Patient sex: M
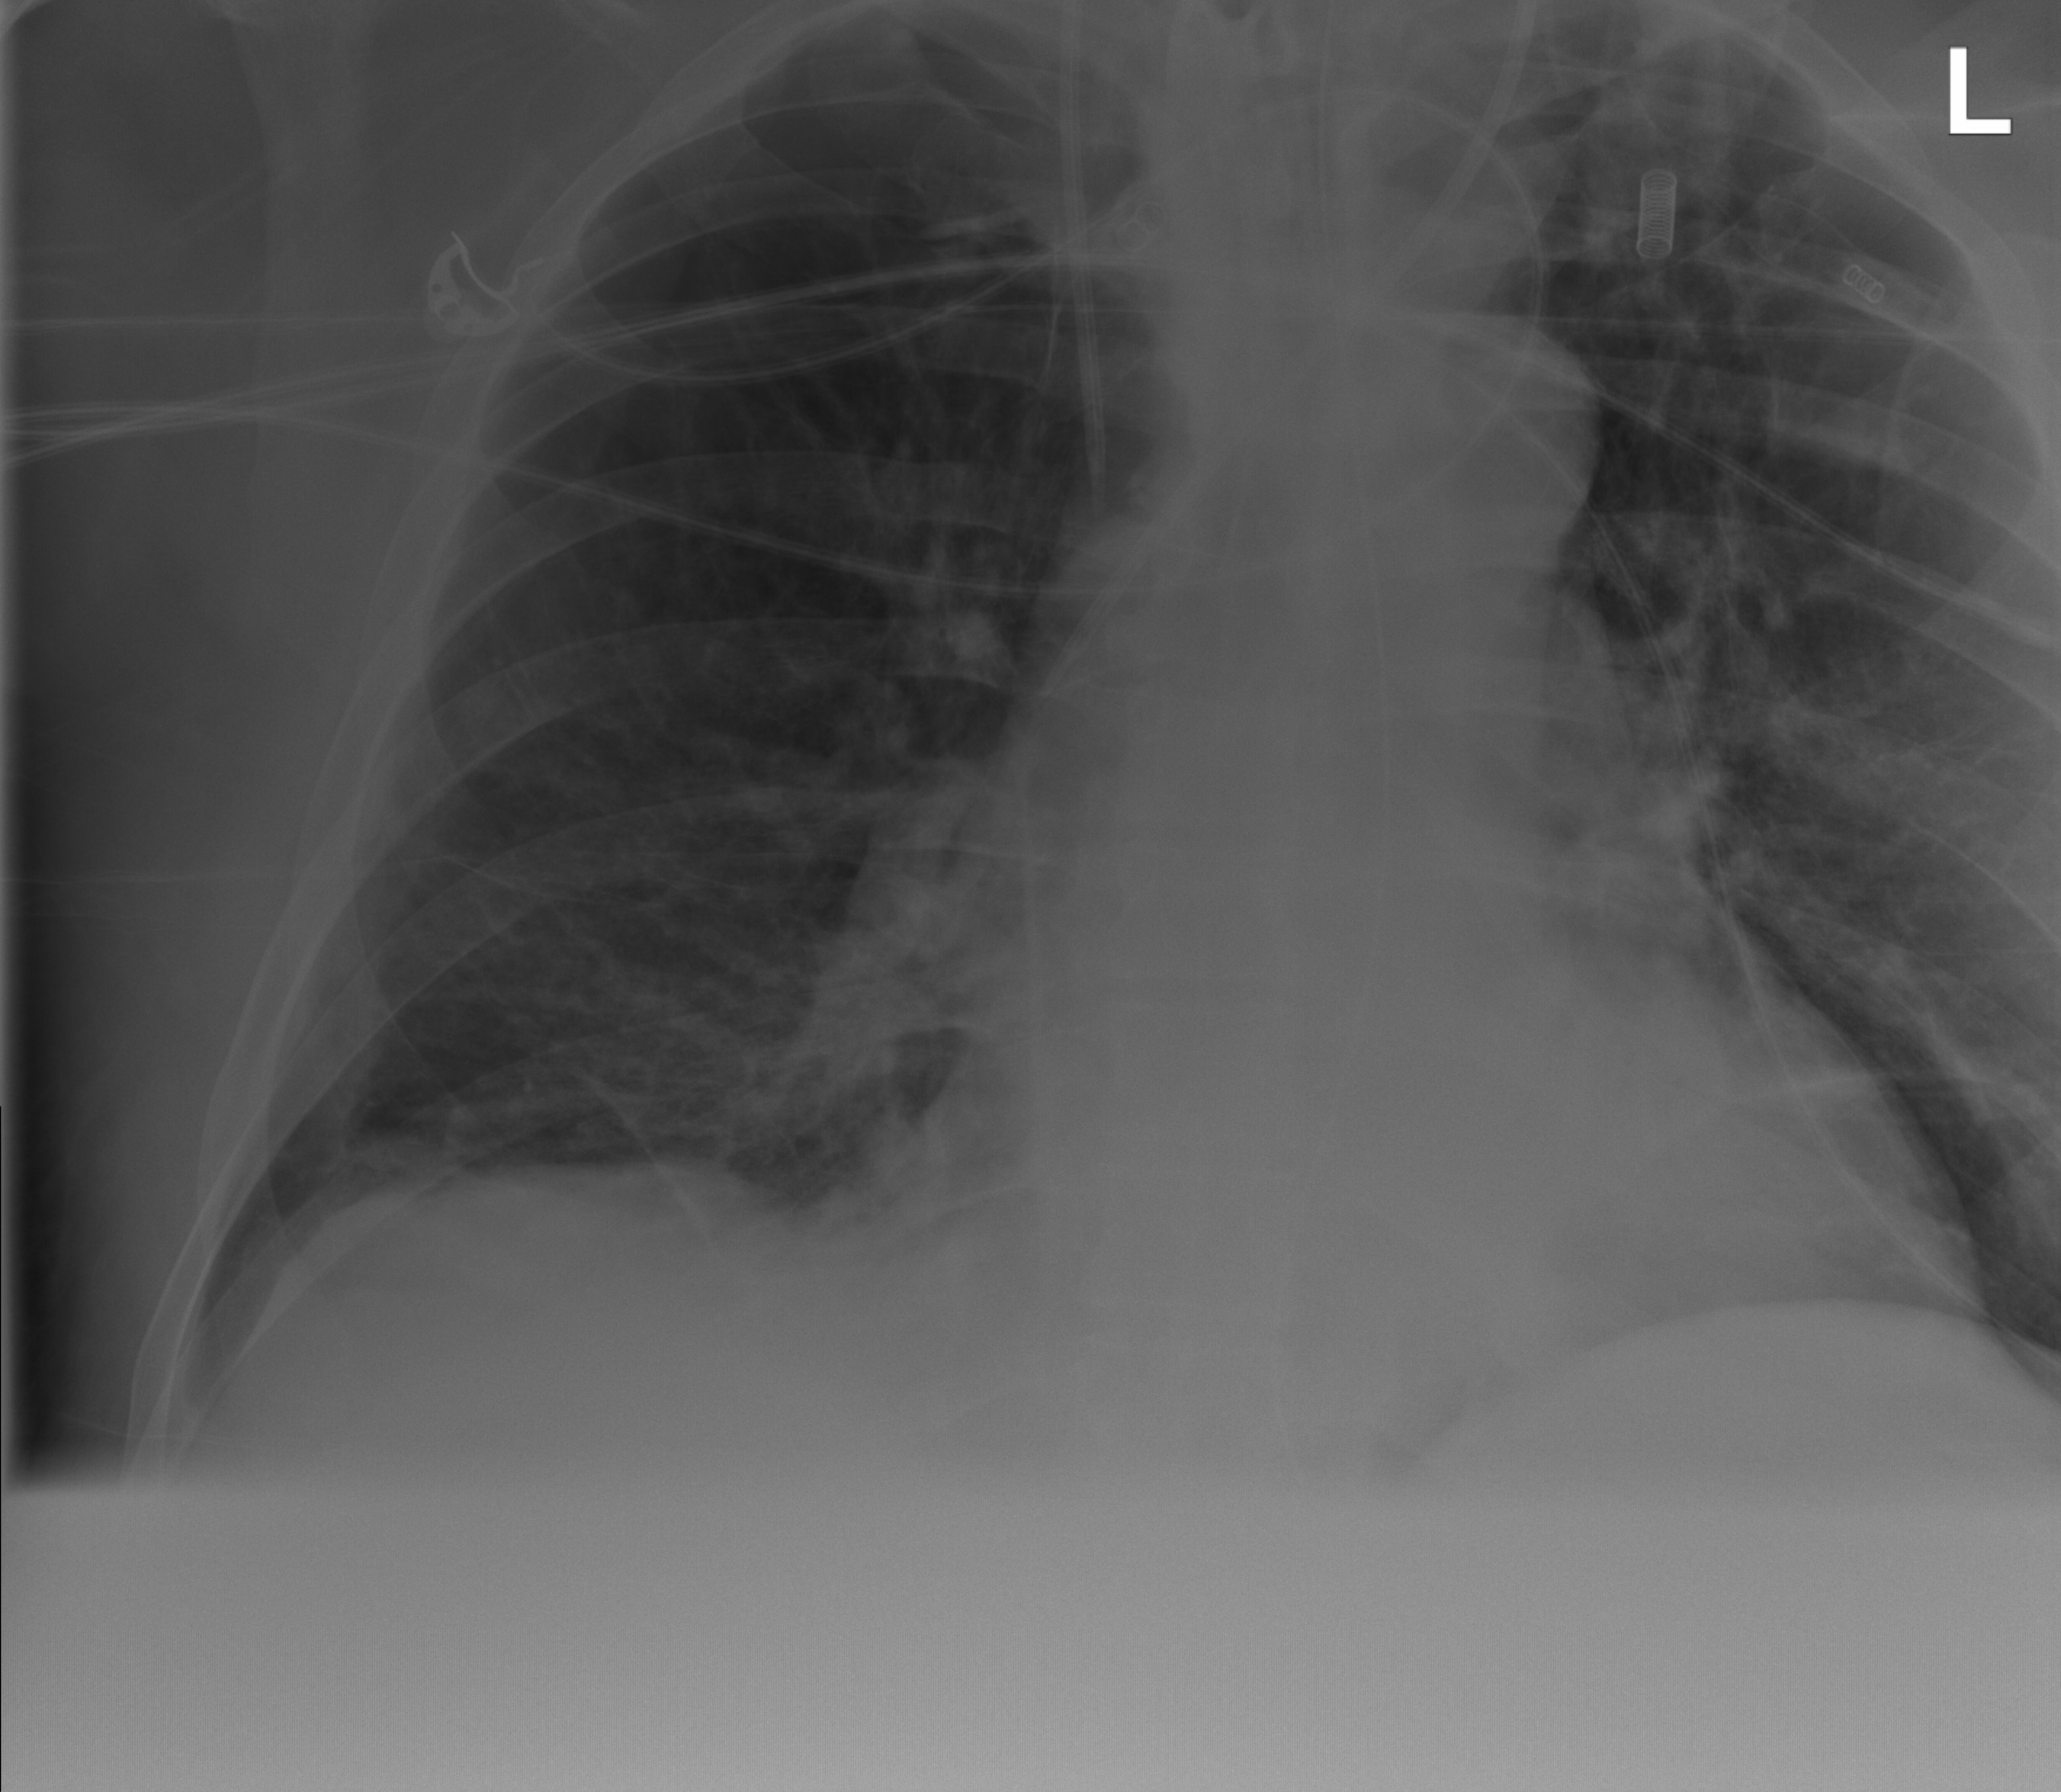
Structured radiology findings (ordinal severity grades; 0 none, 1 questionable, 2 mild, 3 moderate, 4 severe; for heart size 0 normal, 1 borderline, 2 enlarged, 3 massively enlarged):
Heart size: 2
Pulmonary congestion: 0
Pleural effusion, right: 0
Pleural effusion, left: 0
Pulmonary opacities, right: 0
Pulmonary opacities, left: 0
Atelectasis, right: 2
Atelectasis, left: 2